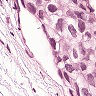
Metastatic tissue present: yes